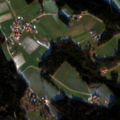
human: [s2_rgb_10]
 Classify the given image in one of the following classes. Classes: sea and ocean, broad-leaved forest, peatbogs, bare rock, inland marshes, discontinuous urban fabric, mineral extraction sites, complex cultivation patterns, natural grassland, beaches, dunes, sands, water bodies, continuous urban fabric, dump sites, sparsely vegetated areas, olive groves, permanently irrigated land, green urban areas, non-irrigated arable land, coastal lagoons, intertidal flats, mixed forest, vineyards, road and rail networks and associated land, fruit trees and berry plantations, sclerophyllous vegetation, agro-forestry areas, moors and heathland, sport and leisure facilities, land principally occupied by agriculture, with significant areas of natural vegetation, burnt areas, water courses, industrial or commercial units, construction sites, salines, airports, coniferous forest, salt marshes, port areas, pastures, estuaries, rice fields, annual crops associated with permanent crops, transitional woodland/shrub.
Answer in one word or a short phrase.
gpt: pastures, complex cultivation patterns, coniferous forest, mixed forest